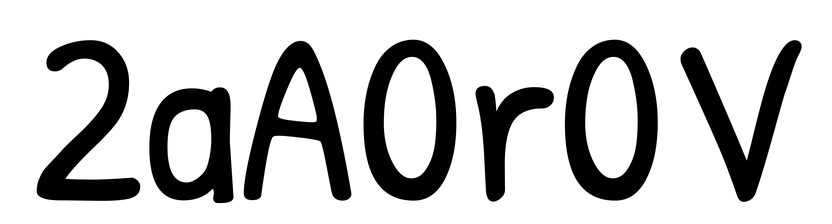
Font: PatrickHand-Regular